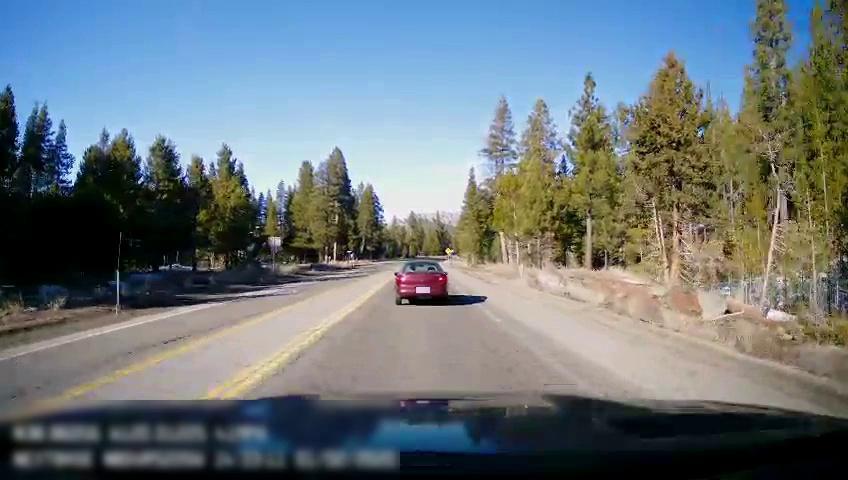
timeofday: Day
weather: Sunny
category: Drivable Space
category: Vehicles | Car
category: Lanes | Current Lane
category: Lanes | Current Lane
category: Lanes | Opposite Lane
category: Lanes | Opposite Lane